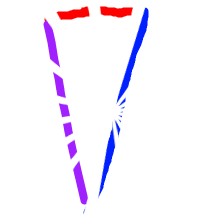
Shape: triangle